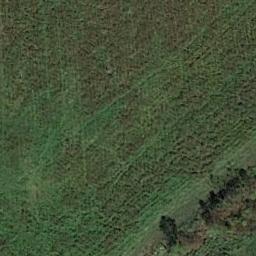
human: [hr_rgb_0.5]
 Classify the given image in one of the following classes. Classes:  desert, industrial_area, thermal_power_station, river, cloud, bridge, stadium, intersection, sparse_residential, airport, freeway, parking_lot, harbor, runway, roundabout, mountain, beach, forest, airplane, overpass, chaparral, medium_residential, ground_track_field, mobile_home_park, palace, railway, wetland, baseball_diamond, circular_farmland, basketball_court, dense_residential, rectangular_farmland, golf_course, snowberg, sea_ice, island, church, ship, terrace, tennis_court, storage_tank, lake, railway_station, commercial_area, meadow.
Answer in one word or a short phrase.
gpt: meadow